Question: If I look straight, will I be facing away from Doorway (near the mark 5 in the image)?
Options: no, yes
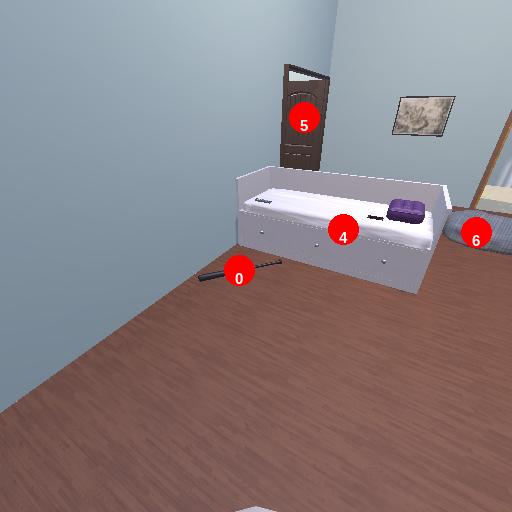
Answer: no